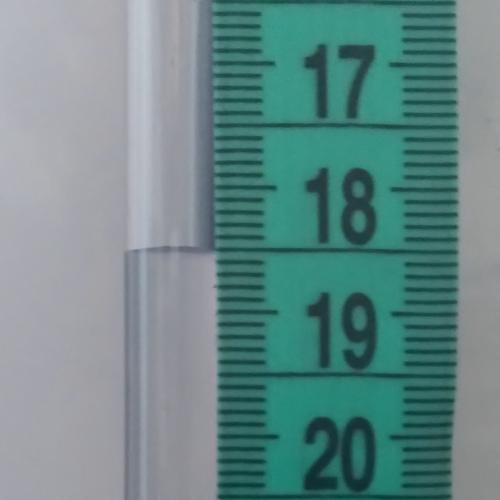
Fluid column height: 18.5 cm